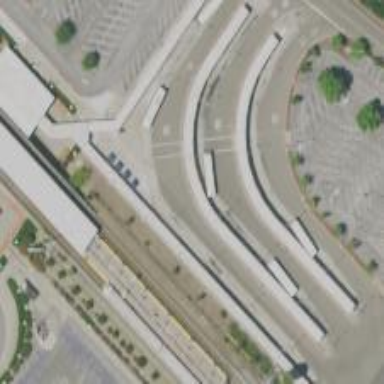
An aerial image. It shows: Busway road.